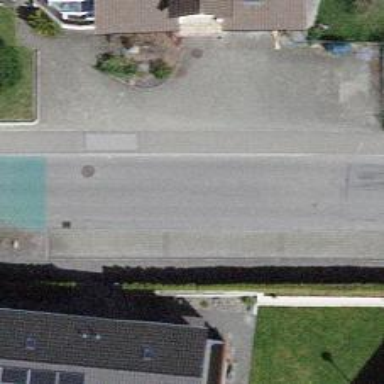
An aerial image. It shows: Sidewalk along the footway.